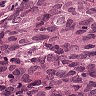
Metastatic tissue present: yes